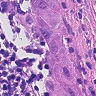
Metastatic tissue present: yes